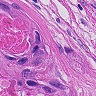
Metastatic tissue present: yes